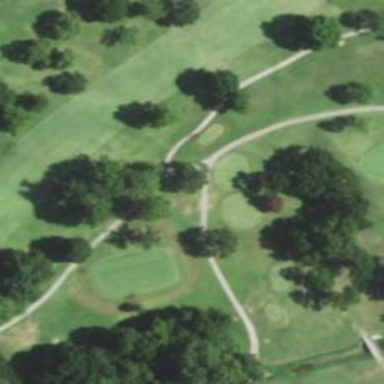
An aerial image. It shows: Pathway for golfing.